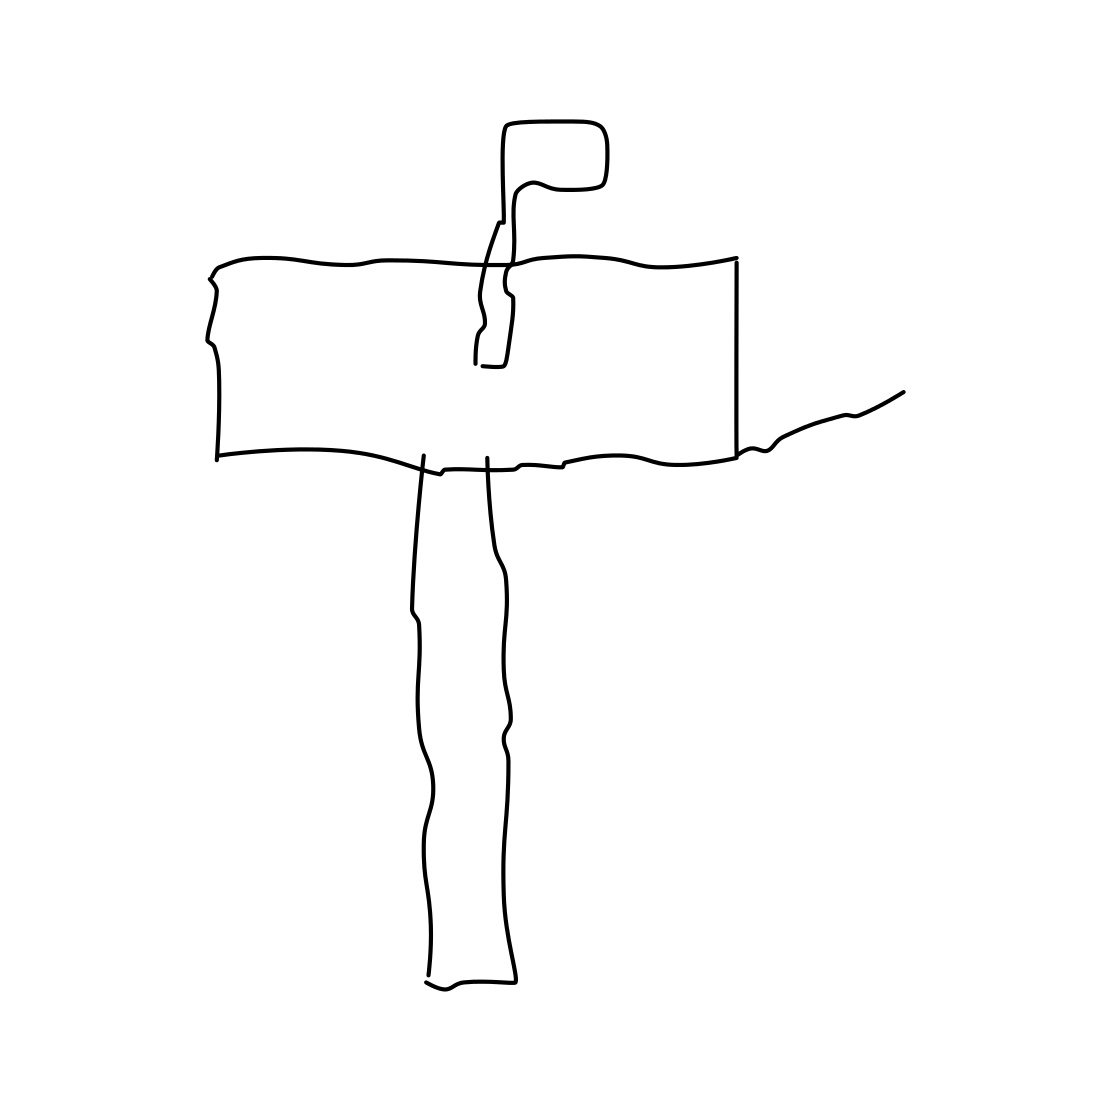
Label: mailbox